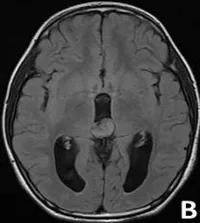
A,B) magnetic resonance imaging (MRI) of the brain shows a well-defined lesion measuring 1.6cm x 1.5cm x 1.6cm in the pineal region.
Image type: radiology (mri)